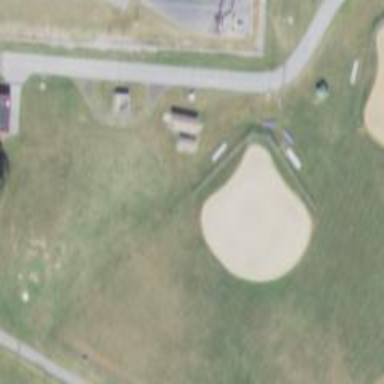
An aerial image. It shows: Baseball pitch for leisure land.